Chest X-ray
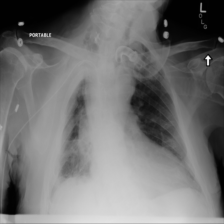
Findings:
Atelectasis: negative
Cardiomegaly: negative
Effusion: negative
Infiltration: negative
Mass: positive
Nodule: negative
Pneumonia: negative
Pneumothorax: negative
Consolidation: negative
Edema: negative
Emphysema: negative
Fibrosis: negative
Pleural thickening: negative
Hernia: negative